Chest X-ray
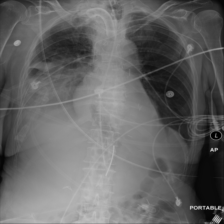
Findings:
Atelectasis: positive
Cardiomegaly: negative
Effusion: negative
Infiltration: negative
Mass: negative
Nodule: negative
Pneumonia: negative
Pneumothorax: negative
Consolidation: negative
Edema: negative
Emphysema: negative
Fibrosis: negative
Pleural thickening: negative
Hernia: negative